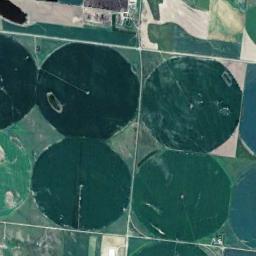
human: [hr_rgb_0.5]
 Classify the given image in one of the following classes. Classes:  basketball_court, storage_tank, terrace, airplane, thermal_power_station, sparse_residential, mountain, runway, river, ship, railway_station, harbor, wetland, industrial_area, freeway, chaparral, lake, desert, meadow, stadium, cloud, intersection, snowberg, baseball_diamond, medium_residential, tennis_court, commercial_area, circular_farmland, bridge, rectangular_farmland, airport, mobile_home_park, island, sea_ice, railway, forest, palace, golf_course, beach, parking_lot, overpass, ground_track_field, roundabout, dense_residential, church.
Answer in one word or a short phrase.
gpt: circular_farmland